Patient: sex F, age 53
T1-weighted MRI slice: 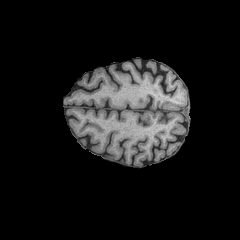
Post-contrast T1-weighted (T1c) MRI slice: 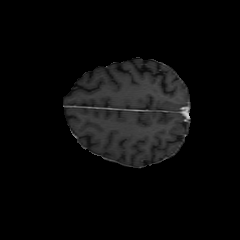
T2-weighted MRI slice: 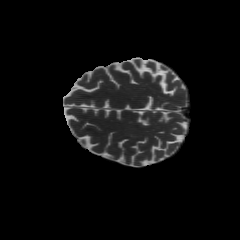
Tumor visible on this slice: no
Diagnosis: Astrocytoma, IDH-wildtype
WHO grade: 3